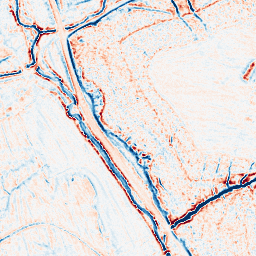
Category: edge_preserving
Decomposition family: bilateral
Decomposition parameters: d: 9
sigma_color: 25
sigma_space: 75
Upsampling method: edge_directed
Upsampling parameters: scale: 2
Upsampling scale: 2